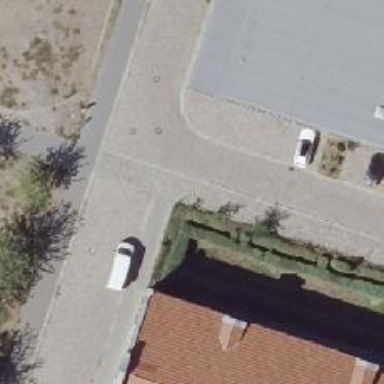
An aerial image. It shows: Residential road with street side parking on the left.